Field crop: maize
Growth stage: 2
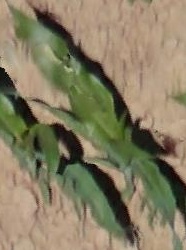
Species: maize